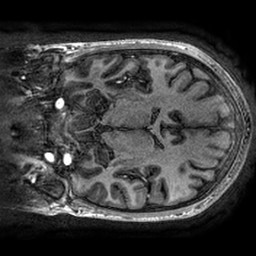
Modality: T1w
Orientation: coronal
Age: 24
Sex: male
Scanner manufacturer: ge
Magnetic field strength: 3 T
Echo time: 0.002736 s